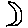
Label: moon